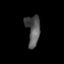
Tissue: skin
Cell type: Endothelial cells
Senescence score: 0.2756
Nuclear area (px): 408
Mean DAPI intensity: 84.926